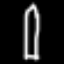
Label: pencil